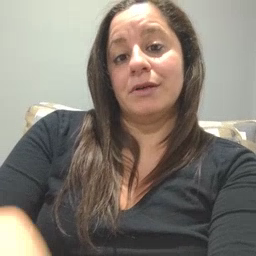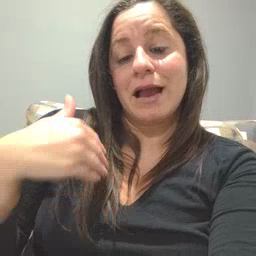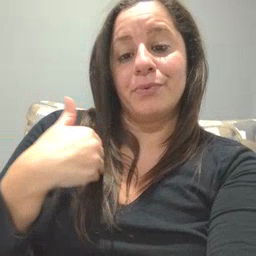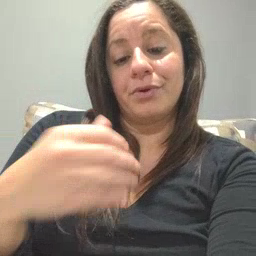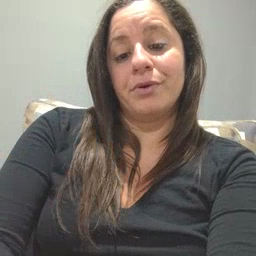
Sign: animal